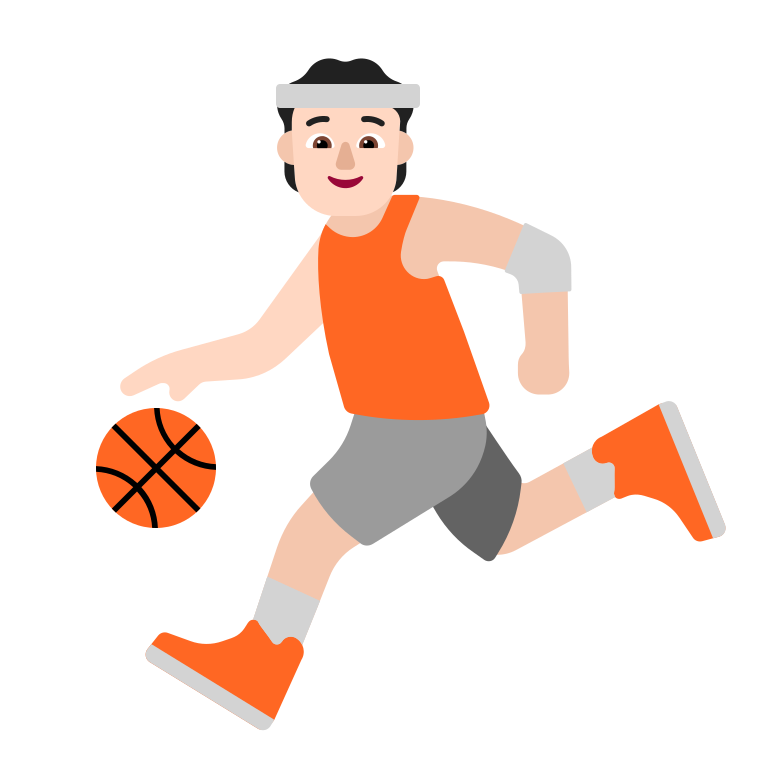
person bouncing ball flat light